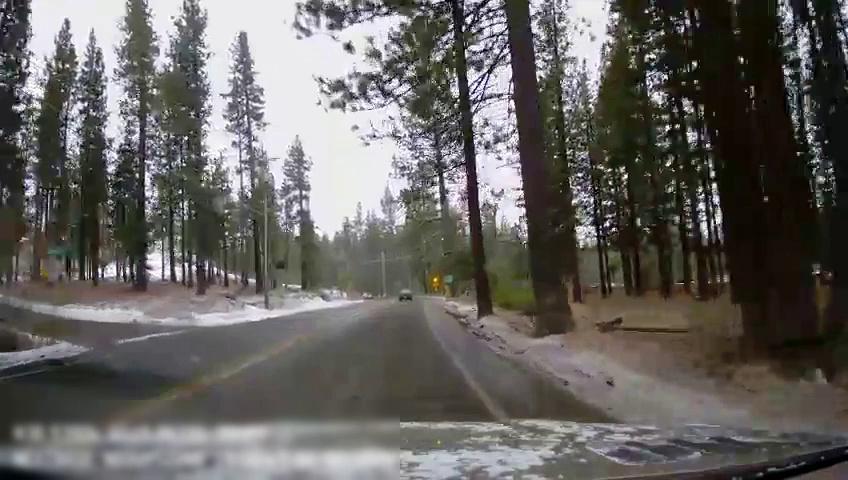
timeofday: Day
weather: Snowy
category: Drivable Space
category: Vehicles | SUV
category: Lanes | Current Lane
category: Lanes | Current Lane
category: Lanes | Alternate Lane
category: Traffic | Signs